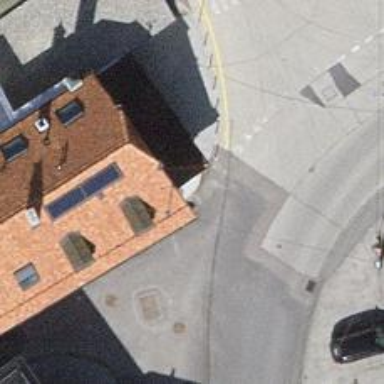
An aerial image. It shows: Post box.